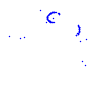
Particle: kaon